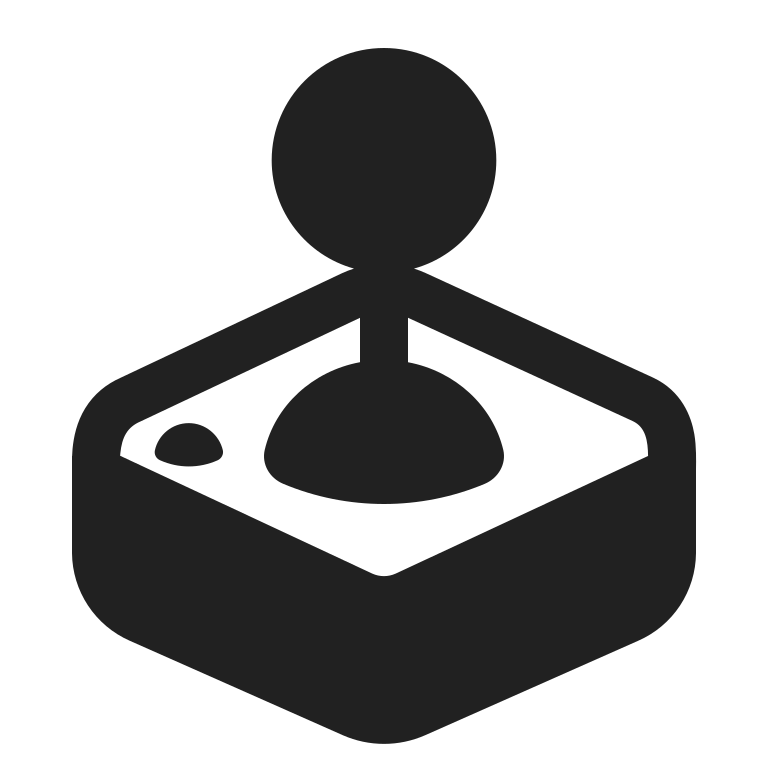
joystick high contrast